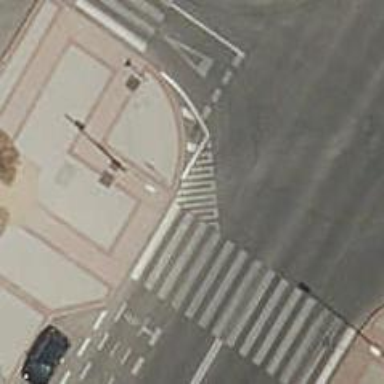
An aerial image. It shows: Sidewalk.